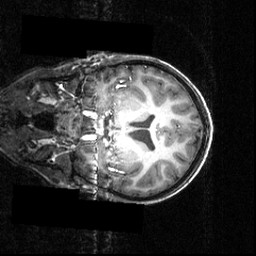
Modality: T1w
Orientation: coronal
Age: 12
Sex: male
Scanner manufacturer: siemens
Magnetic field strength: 3.951 T
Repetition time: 1.5 s
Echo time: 0.00335 s